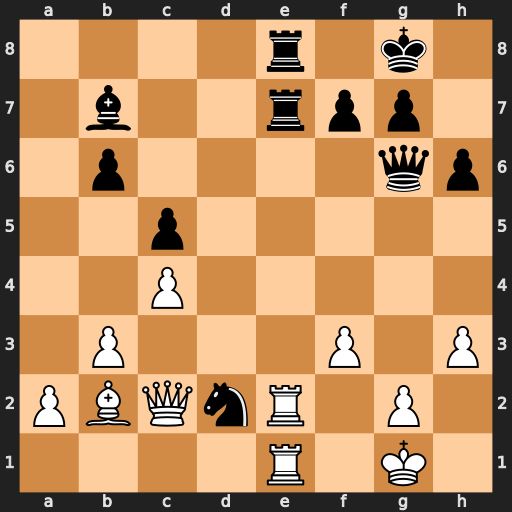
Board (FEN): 4r1k1/1b2rpp1/1p4qp/2p5/2P5/1P3P1P/PBQnR1P1/4R1K1
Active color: w
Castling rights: -
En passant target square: -
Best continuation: Qxg6 fxg6 Rxe7 Rxe7 Rxe7